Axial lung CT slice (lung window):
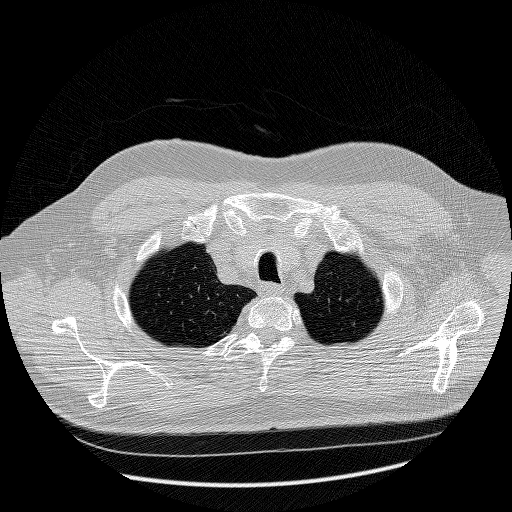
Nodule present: no